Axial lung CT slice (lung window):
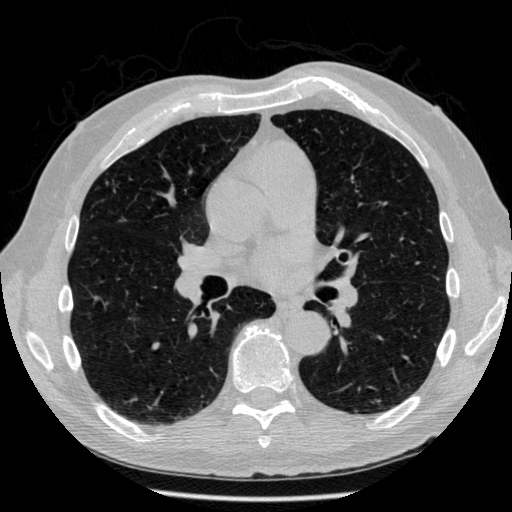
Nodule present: yes
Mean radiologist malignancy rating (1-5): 3